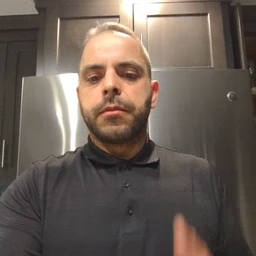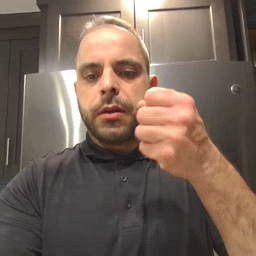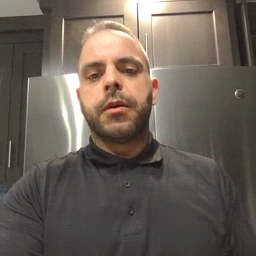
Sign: milk